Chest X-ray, PA view. Patient: 49 years old, sex F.
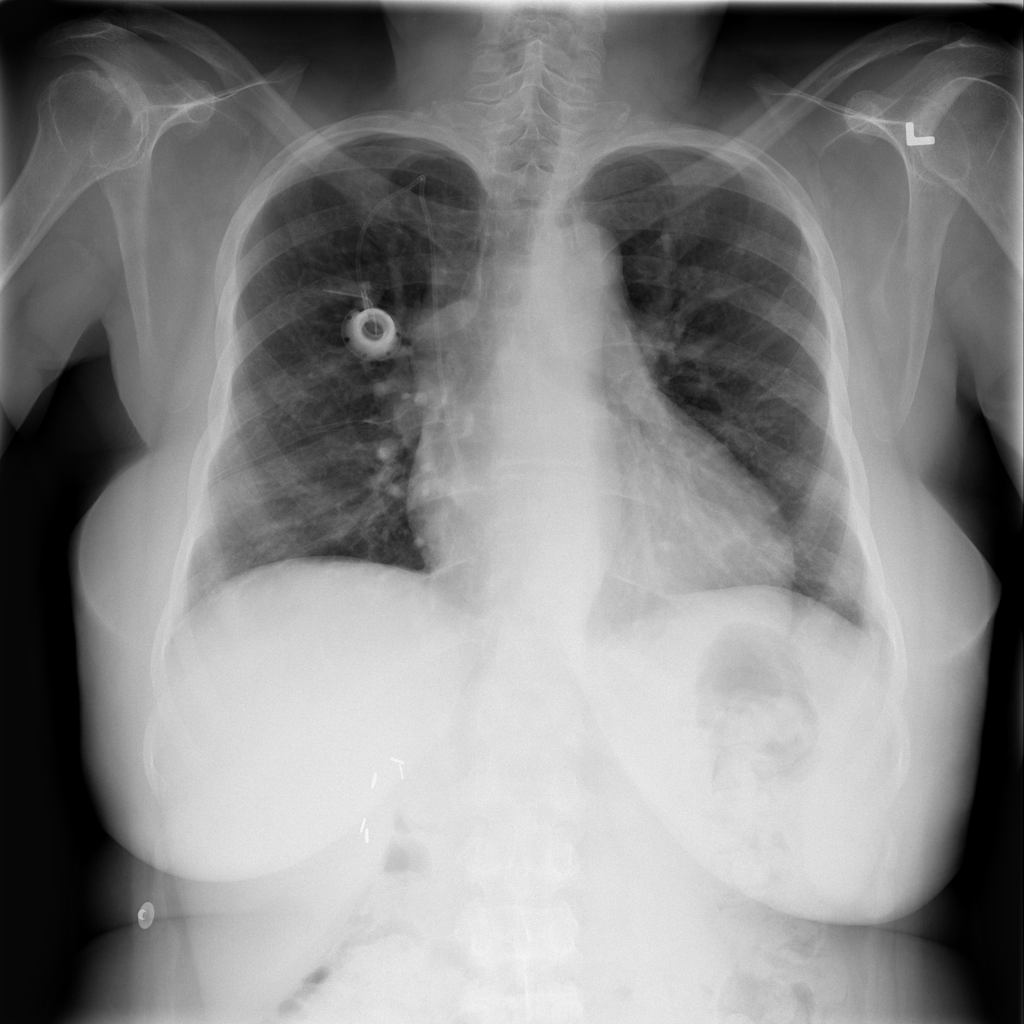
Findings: Infiltration